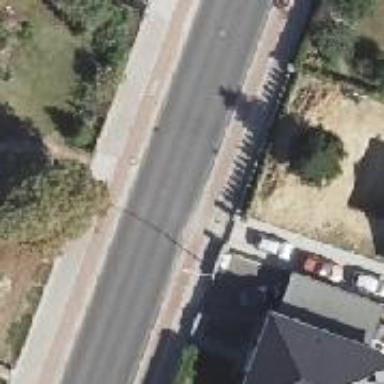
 with sidewalks on both sides and cycle track."